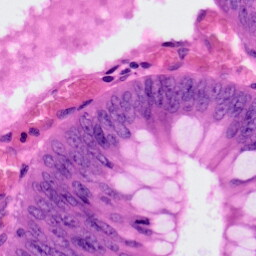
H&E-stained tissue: Colon